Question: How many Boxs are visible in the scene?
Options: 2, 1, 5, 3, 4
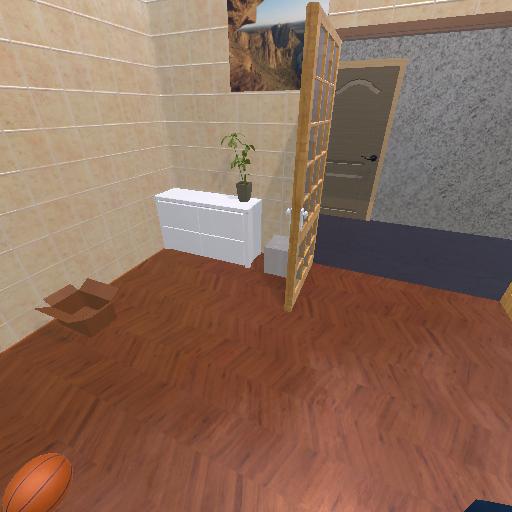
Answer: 2